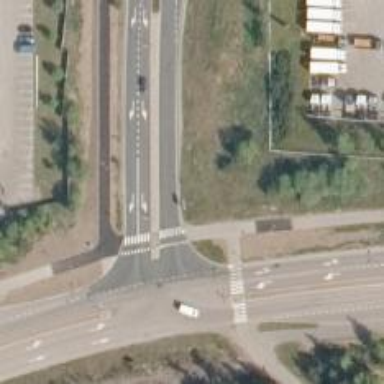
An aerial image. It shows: Road with "give way" sign.